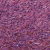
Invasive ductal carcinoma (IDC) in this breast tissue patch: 0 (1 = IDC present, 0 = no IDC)